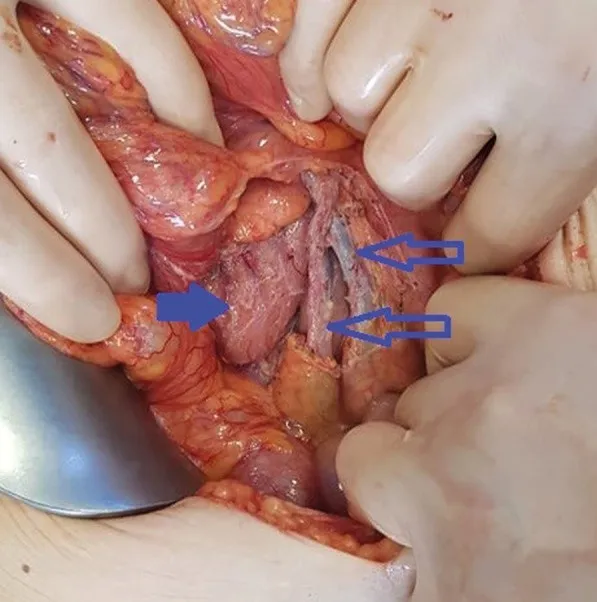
The picture shows the third portion of the duodenum (bold arrow) and the ileocolic and superior mesenteric vessels (open arrows) after the removal of lymphangioma.
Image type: radiology (ct)